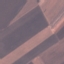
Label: AnnualCrop